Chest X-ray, AP view. Patient: 59 years old, sex M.
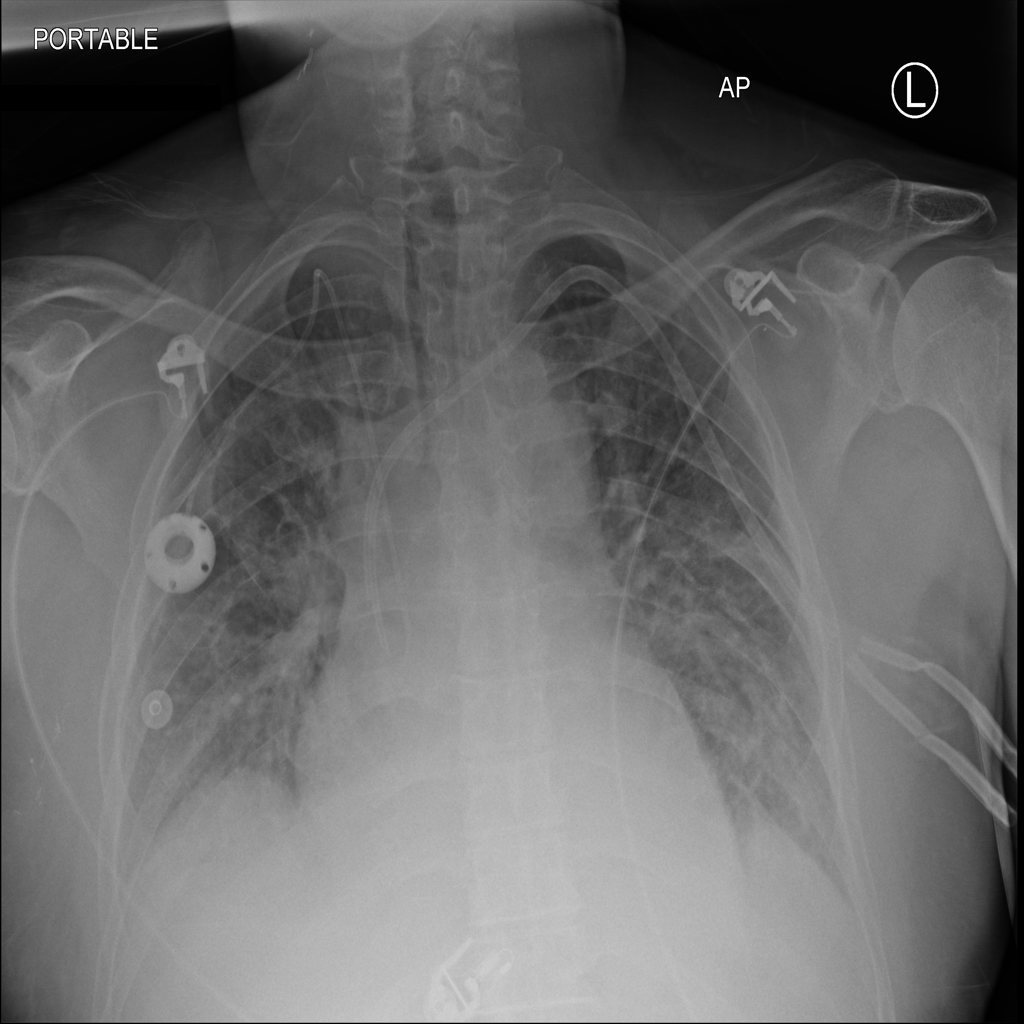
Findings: No Finding